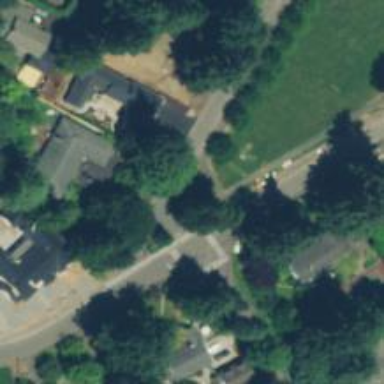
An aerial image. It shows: Residential road with sidewalk on the left side.